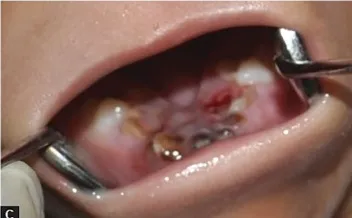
V-shaped mandible and carious teeth.
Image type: medical_photograph (oral_photograph)